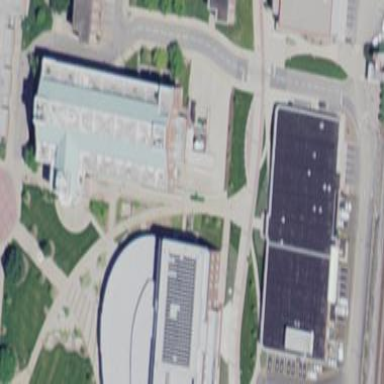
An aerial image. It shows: University building.